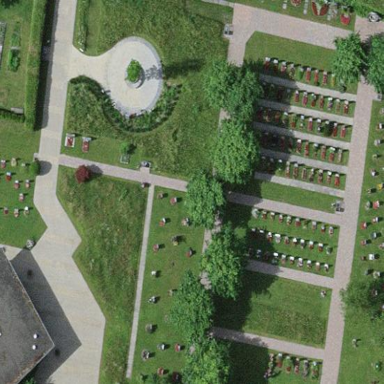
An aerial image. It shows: Cemetery.